Field crop: maize
Growth stage: 2
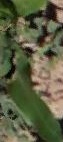
Species: maize